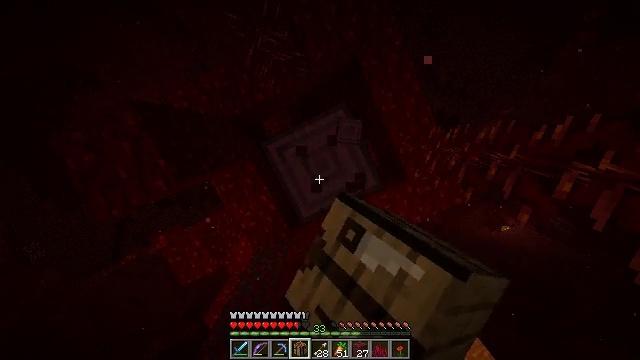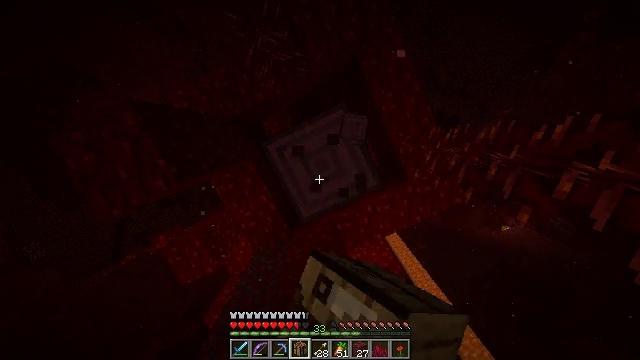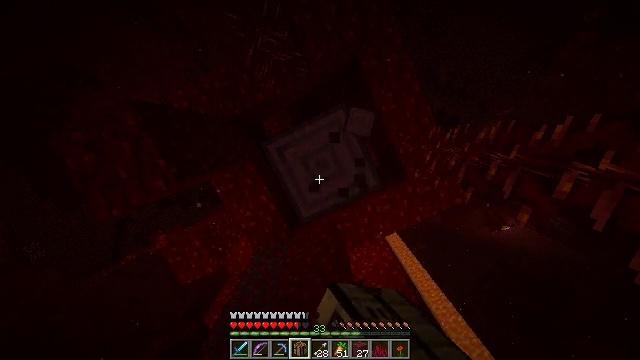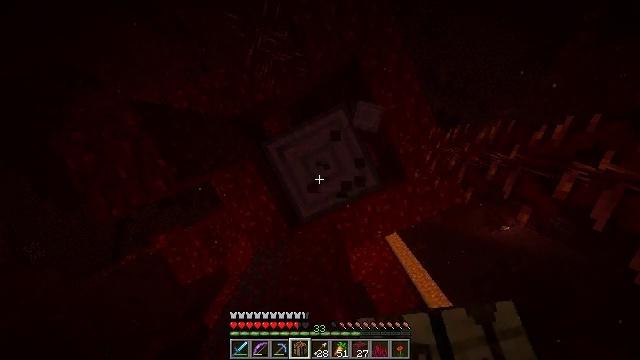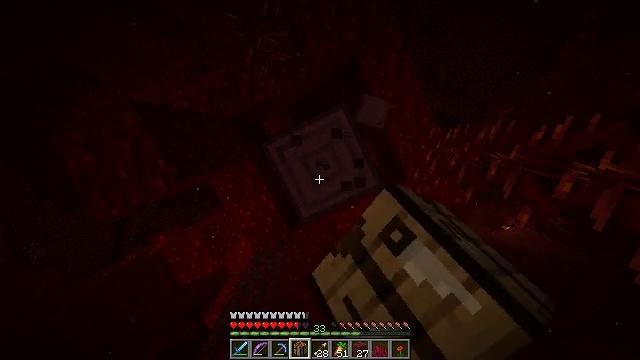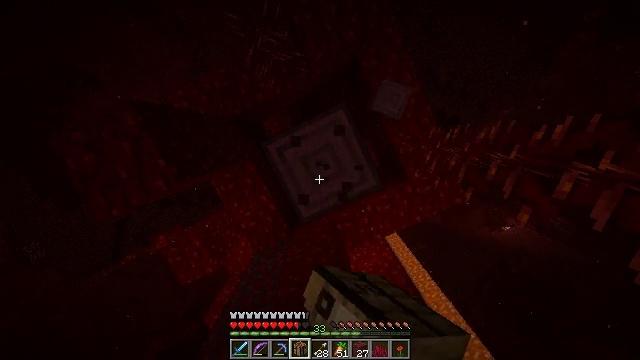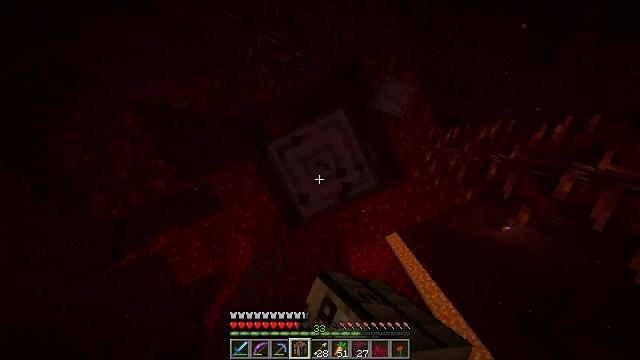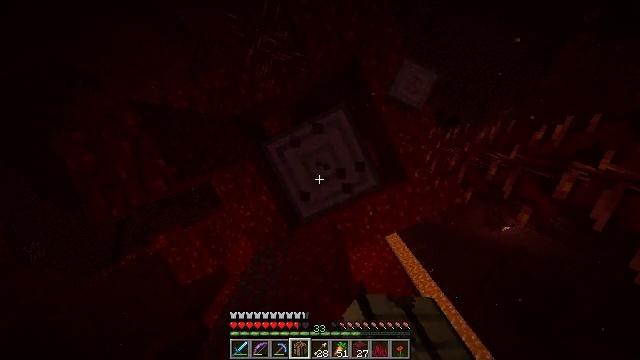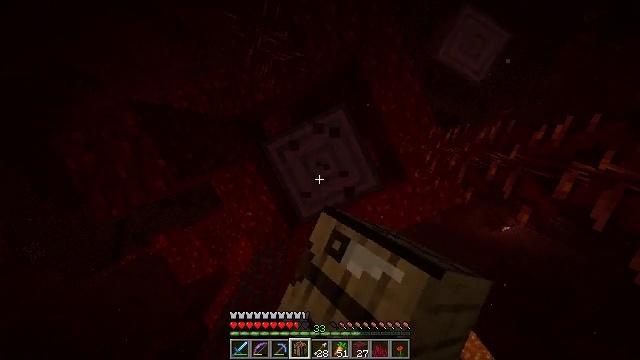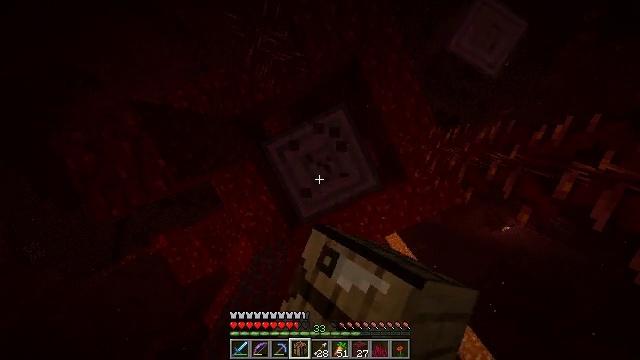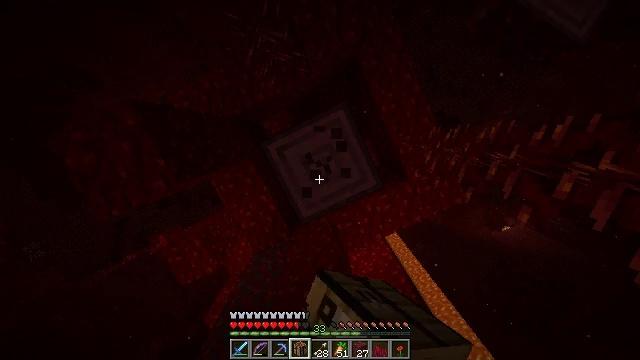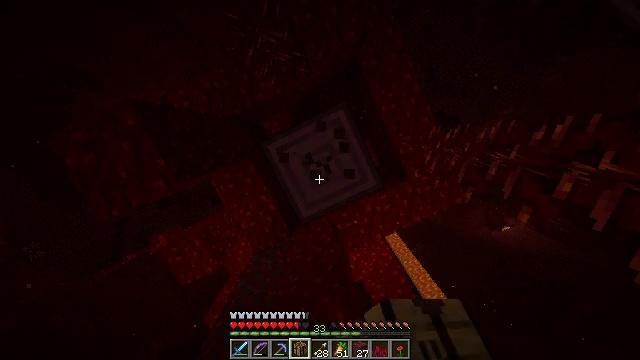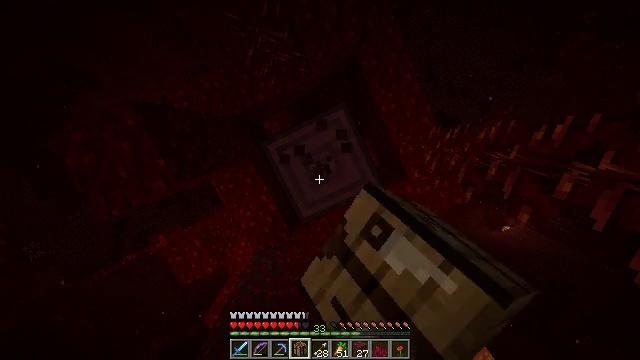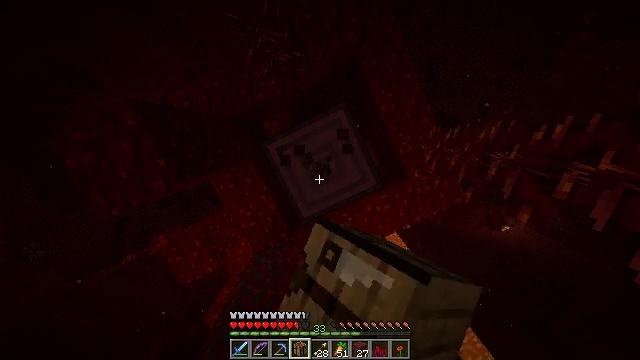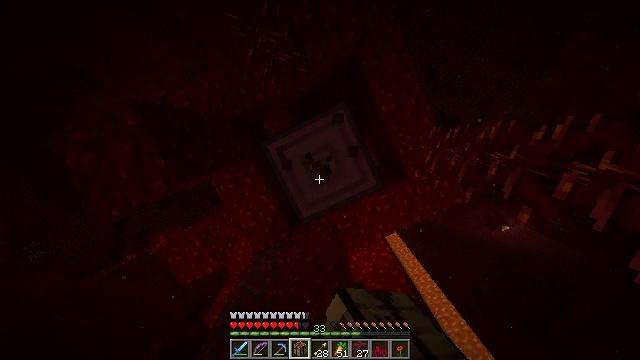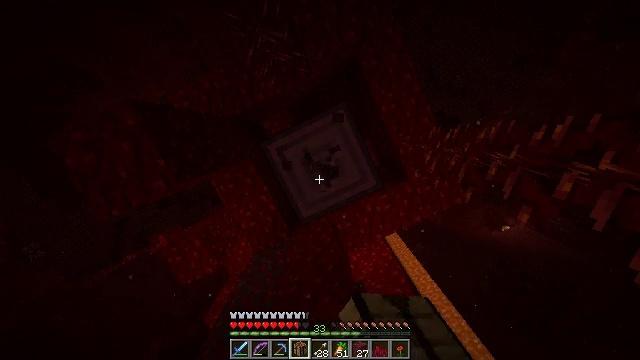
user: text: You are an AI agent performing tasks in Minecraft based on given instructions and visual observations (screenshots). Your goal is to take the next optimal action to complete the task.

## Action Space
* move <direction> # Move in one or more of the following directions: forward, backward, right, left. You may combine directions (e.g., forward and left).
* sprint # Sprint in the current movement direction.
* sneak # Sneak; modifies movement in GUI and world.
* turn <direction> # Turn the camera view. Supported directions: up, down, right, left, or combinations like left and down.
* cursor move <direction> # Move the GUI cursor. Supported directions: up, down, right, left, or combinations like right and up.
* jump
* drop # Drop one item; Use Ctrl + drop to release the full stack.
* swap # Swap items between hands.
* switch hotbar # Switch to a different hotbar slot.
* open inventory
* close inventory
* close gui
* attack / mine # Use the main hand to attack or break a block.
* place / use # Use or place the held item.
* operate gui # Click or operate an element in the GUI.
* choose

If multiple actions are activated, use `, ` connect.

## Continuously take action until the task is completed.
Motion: motion action
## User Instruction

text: Break the crimson stem to collect it.
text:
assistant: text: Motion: sneak, attack / mine
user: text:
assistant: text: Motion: sneak, attack / mine
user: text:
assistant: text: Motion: sneak, attack / mine
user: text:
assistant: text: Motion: sneak, attack / mine
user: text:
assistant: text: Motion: sneak, attack / mine
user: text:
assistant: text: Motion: sneak, attack / mine
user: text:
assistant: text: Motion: sneak, attack / mine
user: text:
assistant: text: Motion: sneak, attack / mine
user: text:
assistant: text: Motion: sneak, attack / mine
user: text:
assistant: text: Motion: sneak, attack / mine
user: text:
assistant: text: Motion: sneak, attack / mine
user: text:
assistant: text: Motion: sneak, attack / mine
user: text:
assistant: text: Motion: sneak, attack / mine
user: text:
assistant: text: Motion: sneak, attack / mine
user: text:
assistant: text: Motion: sneak, attack / mine
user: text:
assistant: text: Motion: sneak, attack / mine
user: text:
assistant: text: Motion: sneak, attack / mine
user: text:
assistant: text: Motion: sneak, attack / mine
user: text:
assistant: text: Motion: sneak, attack / mine
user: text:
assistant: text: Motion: sneak, attack / mine
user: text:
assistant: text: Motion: sneak, attack / mine
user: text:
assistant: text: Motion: sneak, attack / mine
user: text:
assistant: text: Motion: sneak, attack / mine
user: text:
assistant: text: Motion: sneak, attack / mine
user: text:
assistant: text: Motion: sneak, attack / mine
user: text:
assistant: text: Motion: sneak, attack / mine
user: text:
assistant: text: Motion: sneak, attack / mine
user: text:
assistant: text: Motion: sneak, attack / mine
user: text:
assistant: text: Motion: sneak, turn up, attack / mine
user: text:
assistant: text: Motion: sneak, turn up, attack / mine